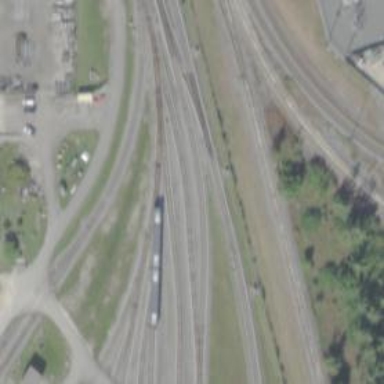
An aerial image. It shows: Electrified rail service yard.